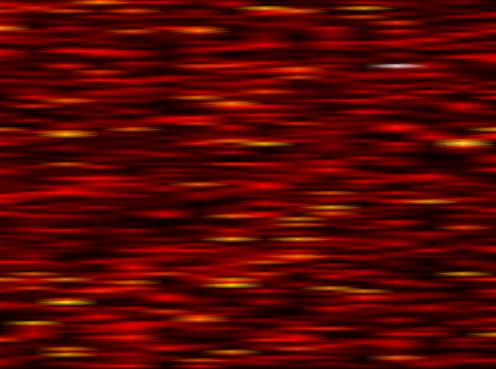
Label: FBMC